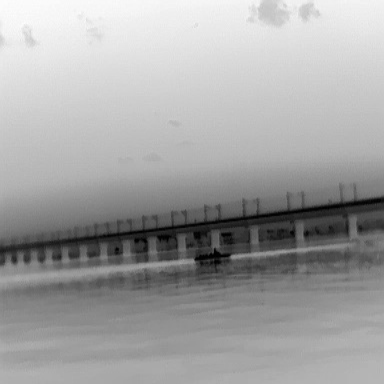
There is a warship in the infrared image.